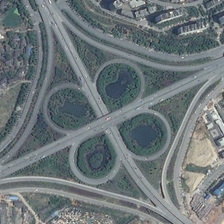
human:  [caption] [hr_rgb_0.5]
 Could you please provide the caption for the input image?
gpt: the roads of viaduct is curved and its amazing design looks like a flower .

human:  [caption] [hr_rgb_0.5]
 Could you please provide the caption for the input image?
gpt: the roads of viaduct is curved and its amazing design looks like a flower .

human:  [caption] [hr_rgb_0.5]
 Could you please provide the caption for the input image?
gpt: many green trees are near a viaduct .

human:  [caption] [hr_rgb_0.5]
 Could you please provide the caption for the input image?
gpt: many green trees are near a viaduct .

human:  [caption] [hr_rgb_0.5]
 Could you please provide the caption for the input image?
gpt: many green trees are near a viaduct .